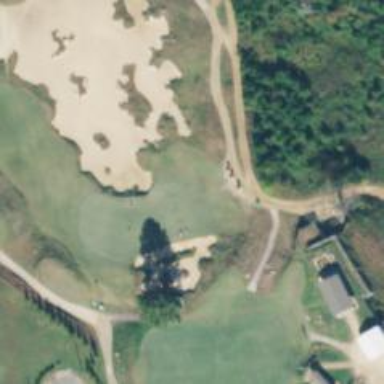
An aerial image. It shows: Golf hole.